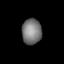
Tissue: skin
Cell type: Epithelial cells
Senescence score: 0.705
Nuclear area (px): 495
Mean DAPI intensity: 119.244